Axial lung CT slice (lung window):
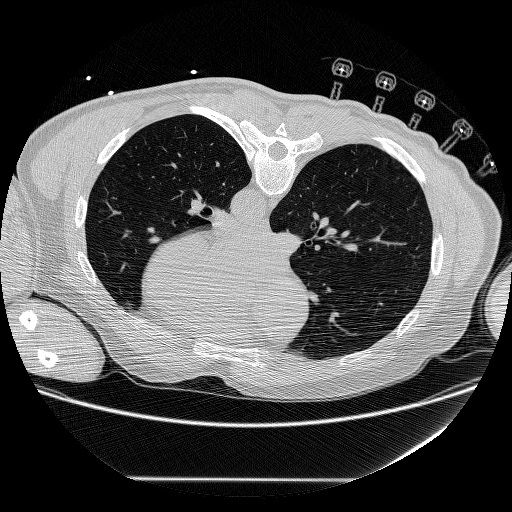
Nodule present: no